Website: walmart
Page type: customer-info-address
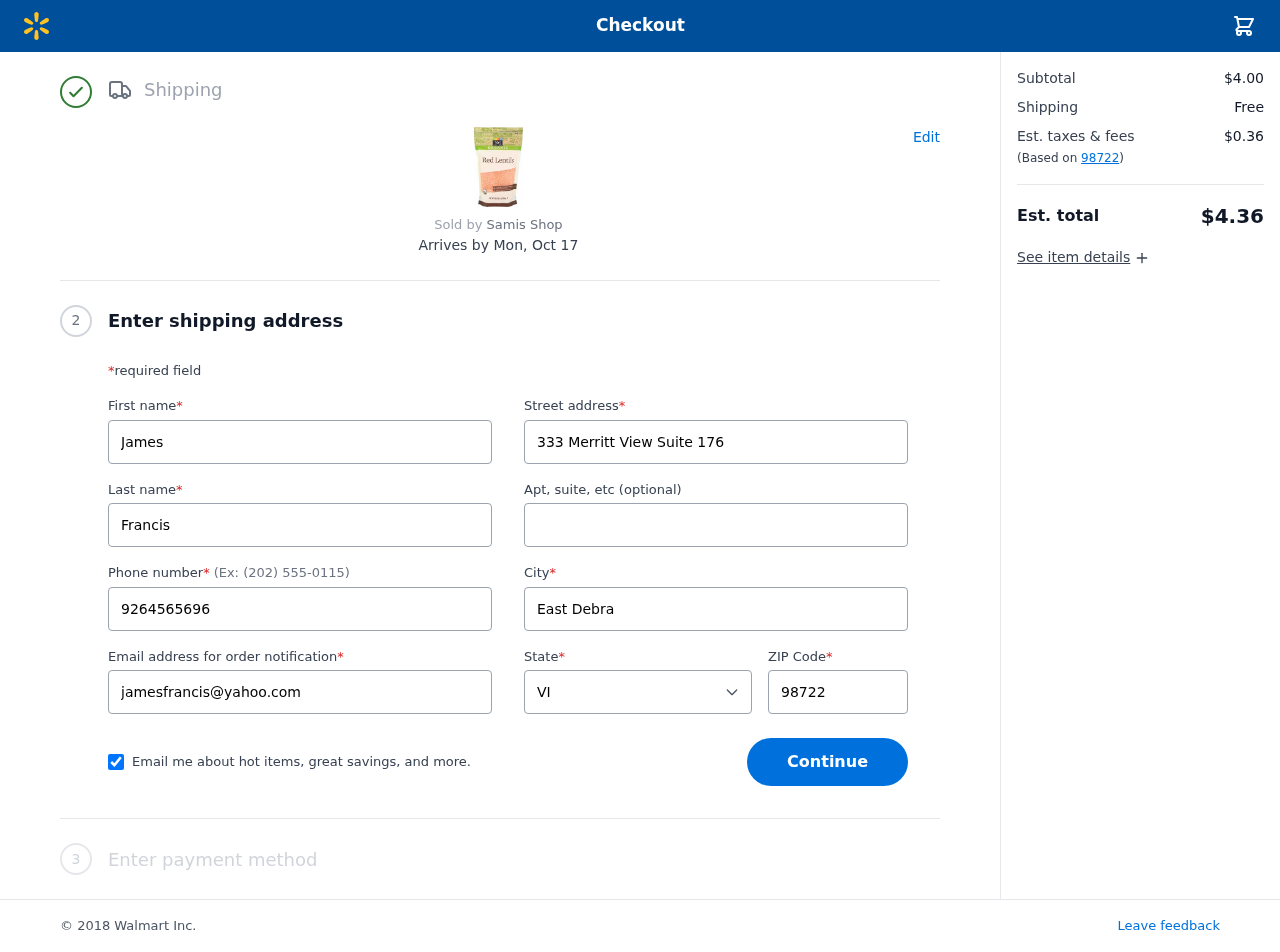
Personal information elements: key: PII_CITY
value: East Debra
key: PII_EMAIL
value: jamesfrancis@yahoo.com
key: PII_FIRSTNAME
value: James
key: PII_LASTNAME
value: Francis
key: PII_PHONE
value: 9264565696
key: PII_POSTCODE
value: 98722
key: PII_STATE
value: VI
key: PII_STREET
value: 333 Merritt View Suite 176
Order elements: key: ORDER_DELIVERY_DATE
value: Mon, Oct 17
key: ORDER_SUBTOTAL
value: $4.00
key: ORDER_SHIPPING_COST
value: Free
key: ORDER_TAX
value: $0.36
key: ORDER_TOTAL
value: $4.36